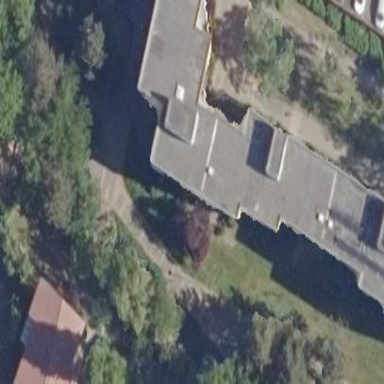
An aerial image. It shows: Flat-roofed apartment building.